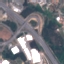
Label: Highway